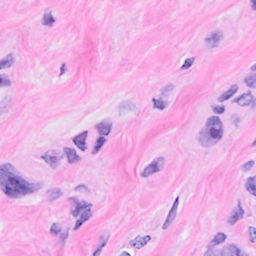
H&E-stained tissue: Breast